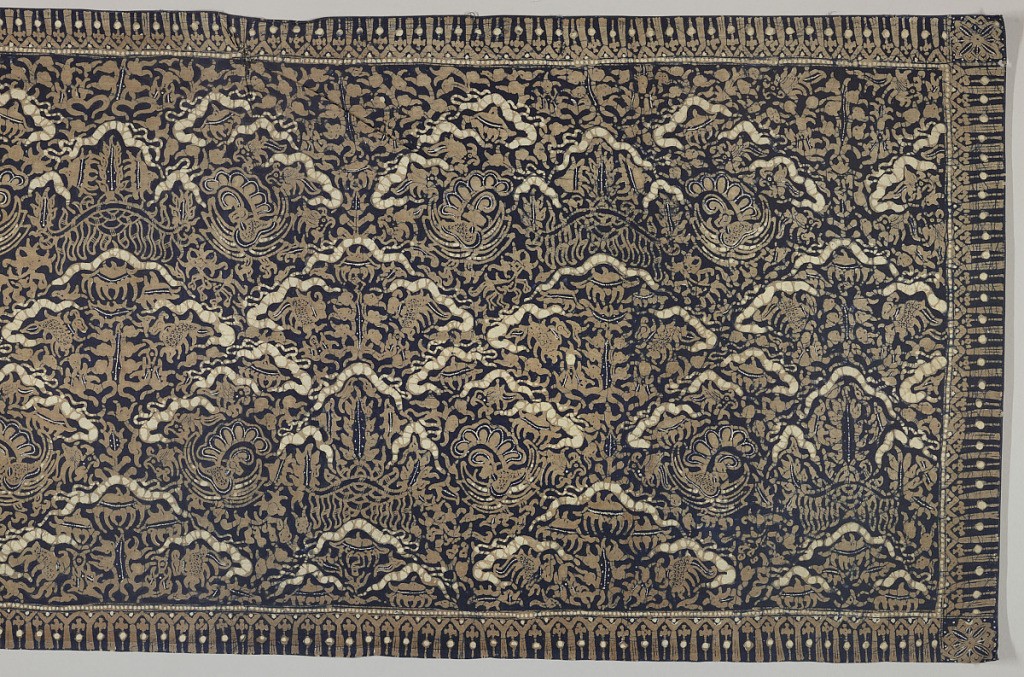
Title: Textile
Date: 19th century
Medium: cotton Technique: wax resist dyeing (batik) on plain weave
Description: Batik textile, probably a shoulder cloth (selendang) or breast cloth (kemben) in dark blue, brown, and cream-white. Shows an all-over pattern of the "ship of the dead" motif, stylized and abstracted yet bearing its original meaning.